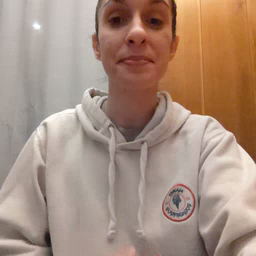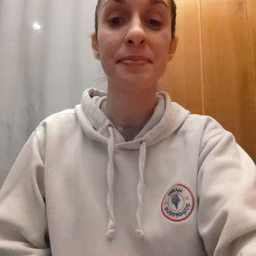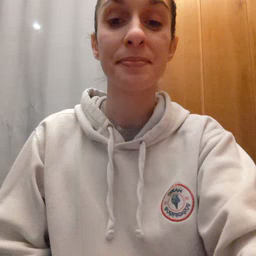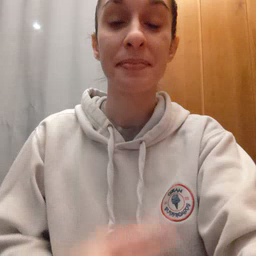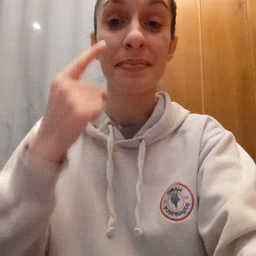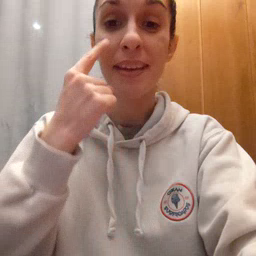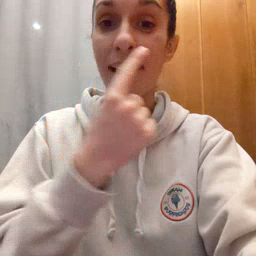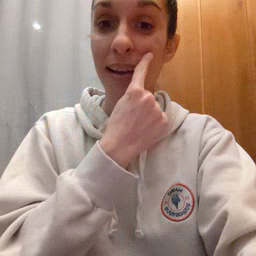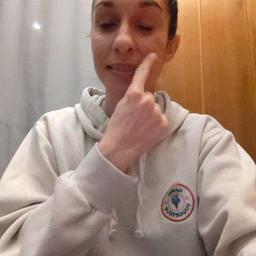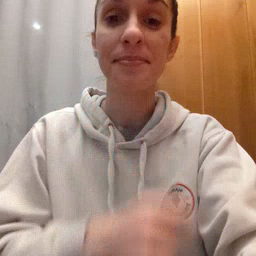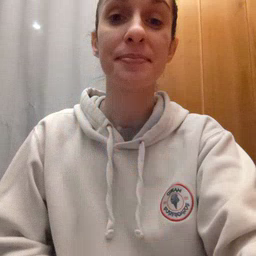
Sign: eye